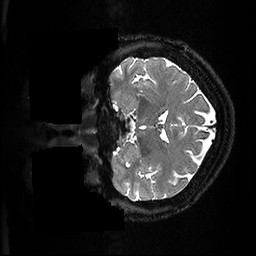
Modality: T2w
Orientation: coronal
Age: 43
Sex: female
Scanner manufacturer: ge
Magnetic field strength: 3 T
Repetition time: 3.202 s
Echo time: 0.06703 s